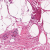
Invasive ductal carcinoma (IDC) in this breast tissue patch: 0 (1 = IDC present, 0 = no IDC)